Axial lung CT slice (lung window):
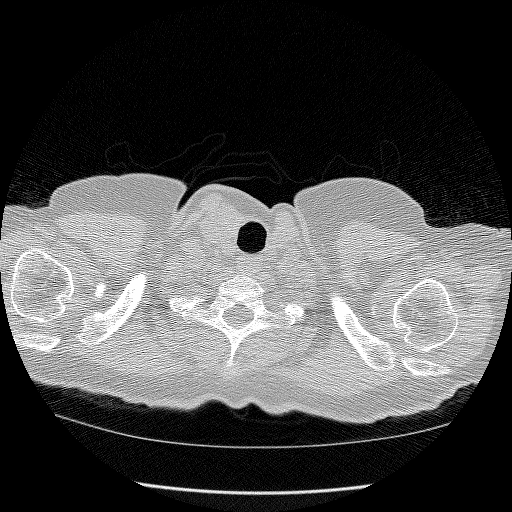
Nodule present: no